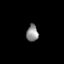
Tissue: prostate
Cell type: Epithelial cells
Senescence score: 0.3466
Nuclear area (px): 189
Mean DAPI intensity: 142.968